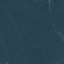
Land use / land cover class: Forest